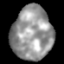
Tissue: lung
Cell type: Epithelial cells
Senescence score: 0.2053
Nuclear area (px): 2113
Mean DAPI intensity: 151.175